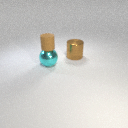
large cyan metal sphere to the left of large brown metal cylinder